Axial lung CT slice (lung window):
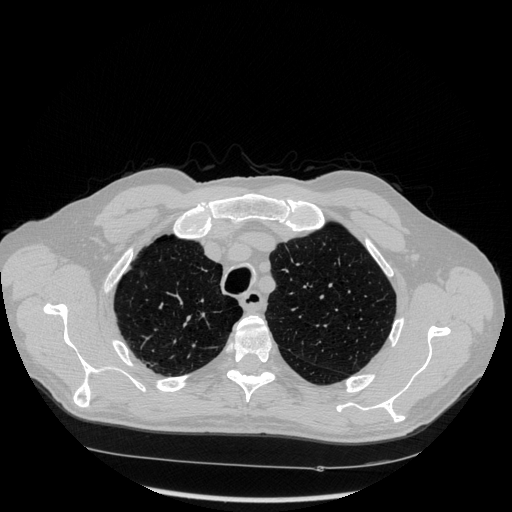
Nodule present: no